Field crop: tomato
Growth stage: 1
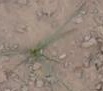
Species: cyperus